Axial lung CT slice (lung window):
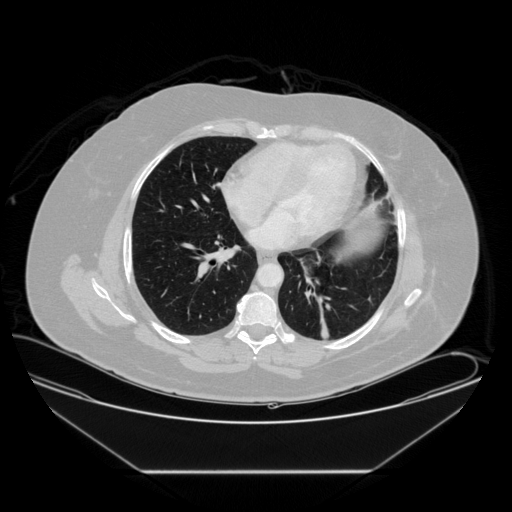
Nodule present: no